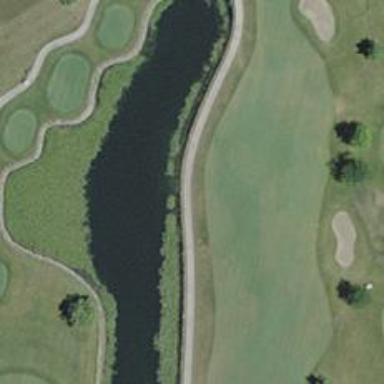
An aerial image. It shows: Path for both road and golf.